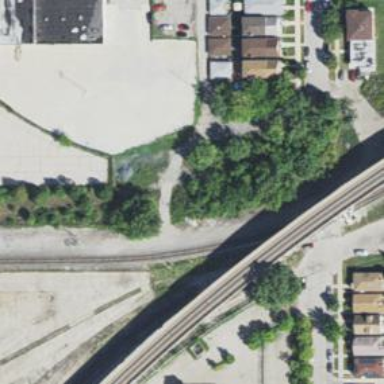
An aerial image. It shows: Abandoned railway.